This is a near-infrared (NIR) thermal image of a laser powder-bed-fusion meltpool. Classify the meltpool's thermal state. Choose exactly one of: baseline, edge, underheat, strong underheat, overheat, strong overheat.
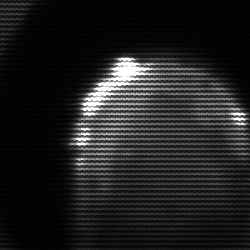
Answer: edge